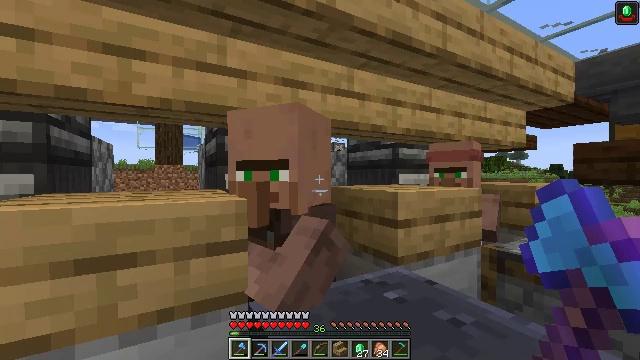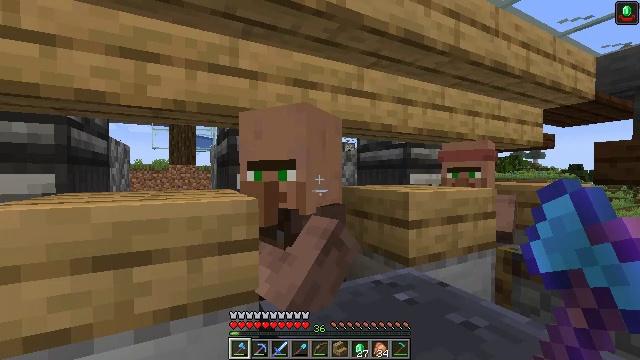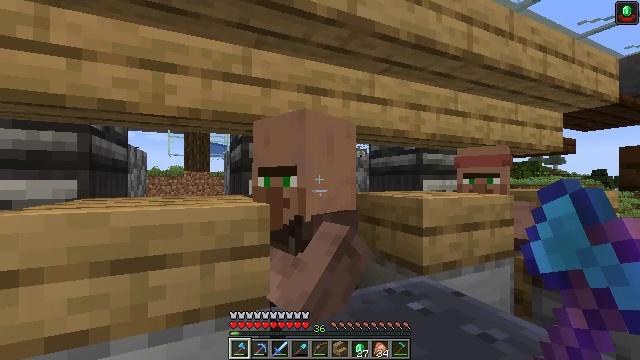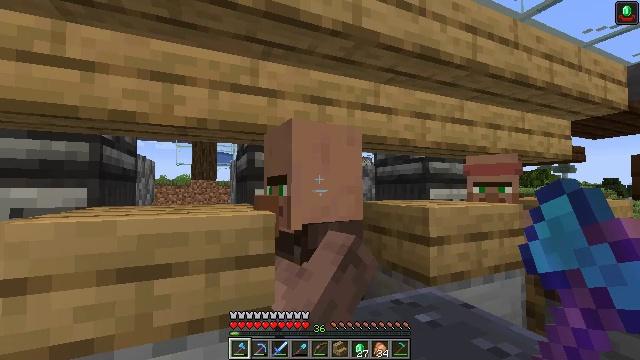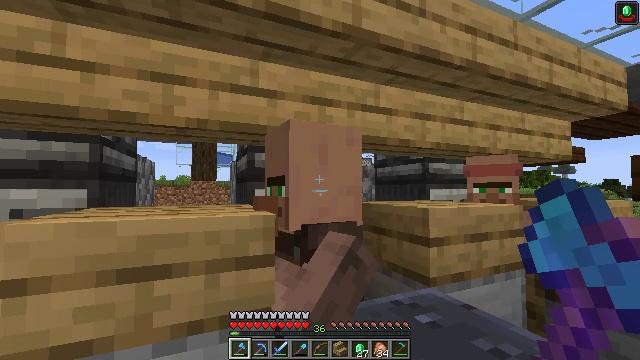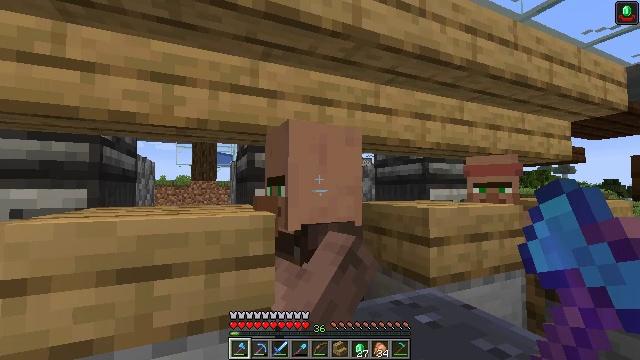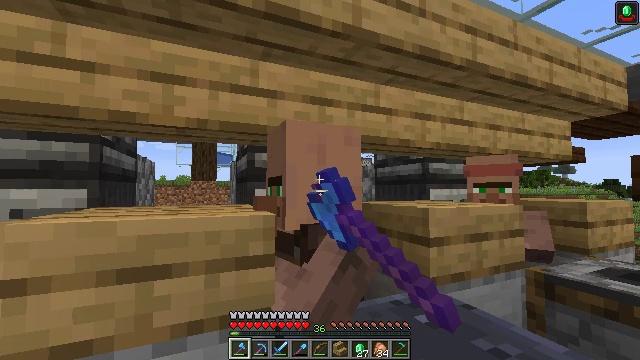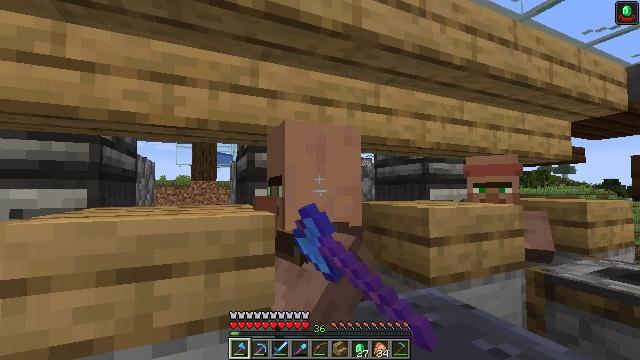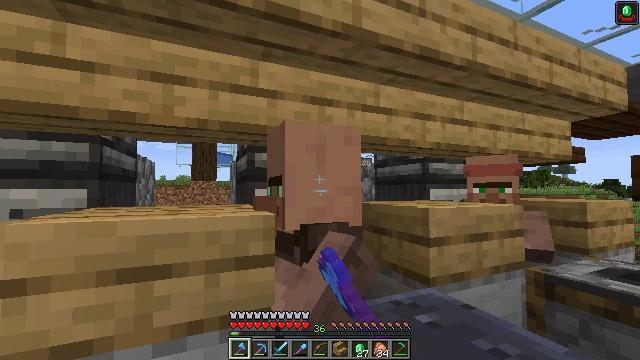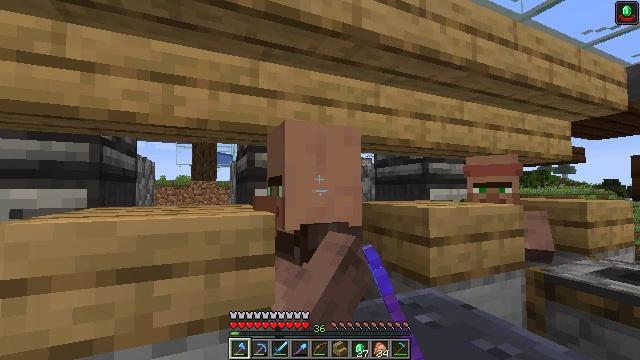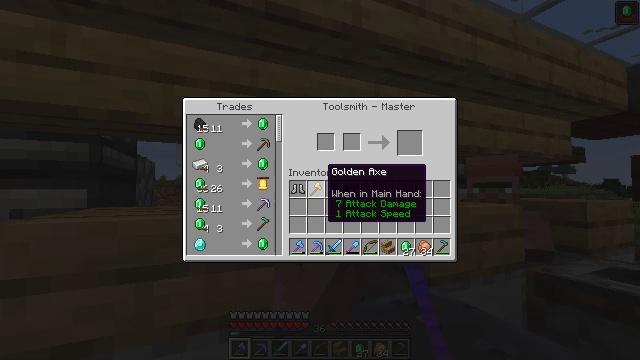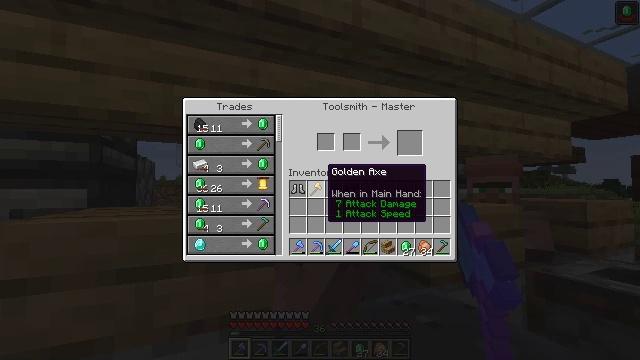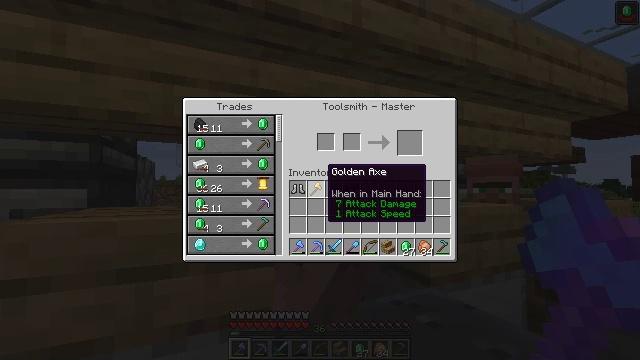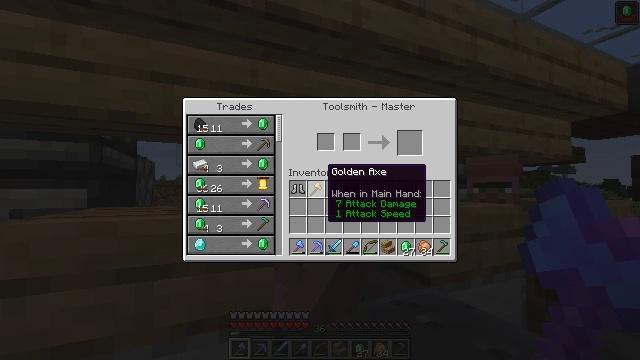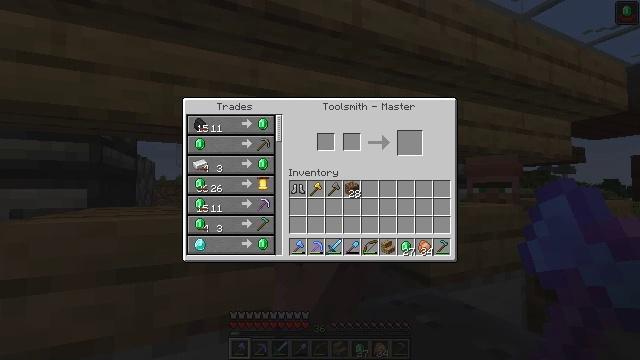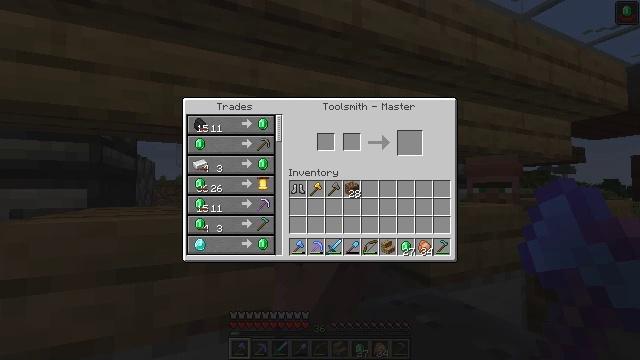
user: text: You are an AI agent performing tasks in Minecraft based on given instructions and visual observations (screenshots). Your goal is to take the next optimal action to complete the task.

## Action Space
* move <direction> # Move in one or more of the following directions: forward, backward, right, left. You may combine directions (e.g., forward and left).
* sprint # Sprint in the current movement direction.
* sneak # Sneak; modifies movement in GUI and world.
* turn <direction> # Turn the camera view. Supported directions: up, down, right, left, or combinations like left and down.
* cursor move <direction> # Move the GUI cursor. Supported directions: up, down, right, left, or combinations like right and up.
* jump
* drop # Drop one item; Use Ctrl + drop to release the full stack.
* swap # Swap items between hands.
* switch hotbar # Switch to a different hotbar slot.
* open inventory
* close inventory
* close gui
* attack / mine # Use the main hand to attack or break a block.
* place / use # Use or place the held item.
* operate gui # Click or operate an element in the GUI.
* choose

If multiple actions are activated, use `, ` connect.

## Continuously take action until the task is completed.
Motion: motion action
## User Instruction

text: Craft a diamond shovel with necessary materials.
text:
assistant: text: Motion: turn left
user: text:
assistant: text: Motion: turn left and up
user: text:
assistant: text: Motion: turn left and up
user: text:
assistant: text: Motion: no_op
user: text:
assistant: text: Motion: use / place
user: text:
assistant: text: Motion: use / place
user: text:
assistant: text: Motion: use / place
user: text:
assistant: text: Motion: use / place
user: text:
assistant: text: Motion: no_op
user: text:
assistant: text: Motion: open gui
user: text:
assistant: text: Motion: no_op
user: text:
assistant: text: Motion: no_op
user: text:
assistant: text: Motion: no_op
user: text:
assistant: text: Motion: no_op
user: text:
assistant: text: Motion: cursor move up
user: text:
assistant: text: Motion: cursor move left and up
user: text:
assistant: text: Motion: cursor move left and up
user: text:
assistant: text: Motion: cursor move left
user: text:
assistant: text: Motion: no_op
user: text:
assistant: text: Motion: no_op
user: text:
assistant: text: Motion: no_op
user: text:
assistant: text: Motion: no_op
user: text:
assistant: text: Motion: no_op
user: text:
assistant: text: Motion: no_op
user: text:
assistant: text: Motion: no_op
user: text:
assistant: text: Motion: no_op
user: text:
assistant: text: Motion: no_op
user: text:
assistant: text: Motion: no_op
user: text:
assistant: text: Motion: no_op
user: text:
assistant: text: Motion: no_op